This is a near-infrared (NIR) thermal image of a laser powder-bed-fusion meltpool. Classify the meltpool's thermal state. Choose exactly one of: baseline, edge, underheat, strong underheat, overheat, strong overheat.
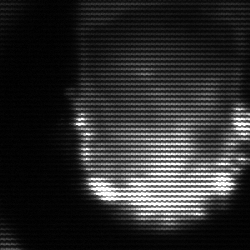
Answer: baseline